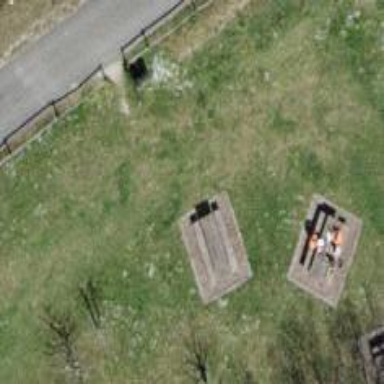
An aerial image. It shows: Picnic site for tourists.